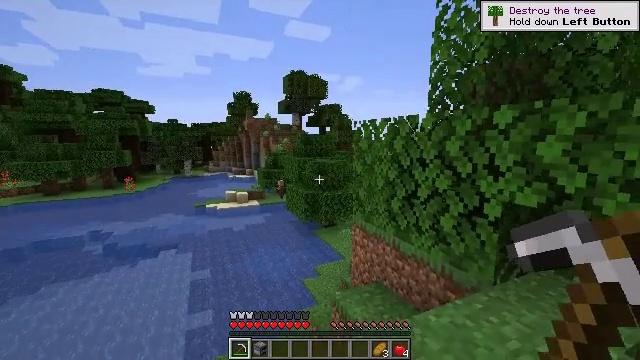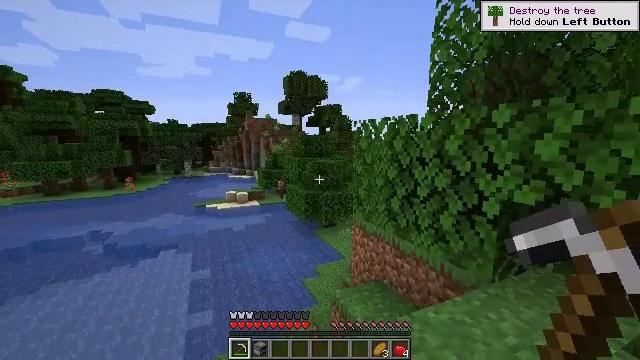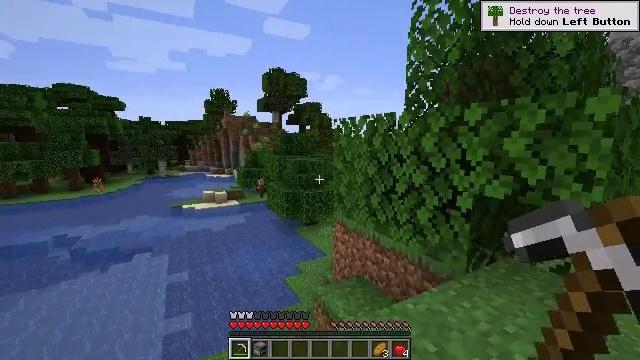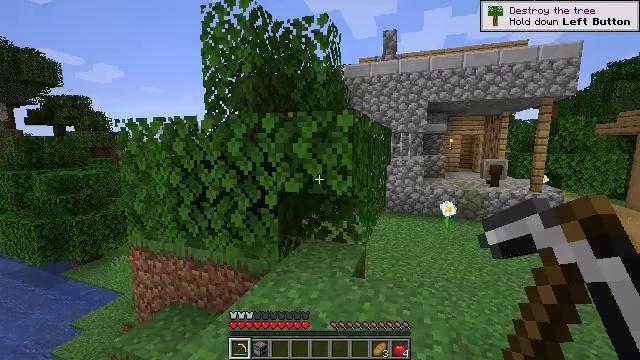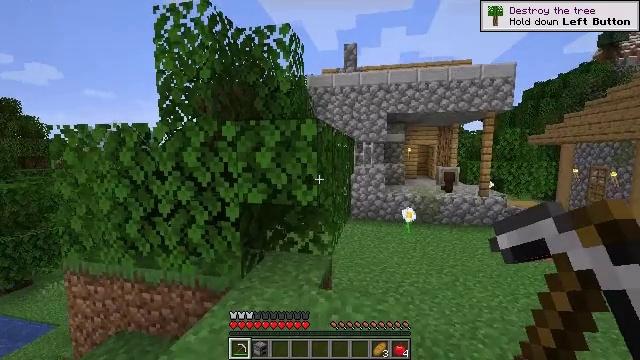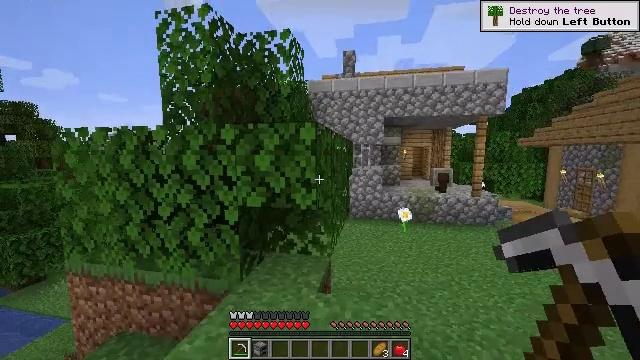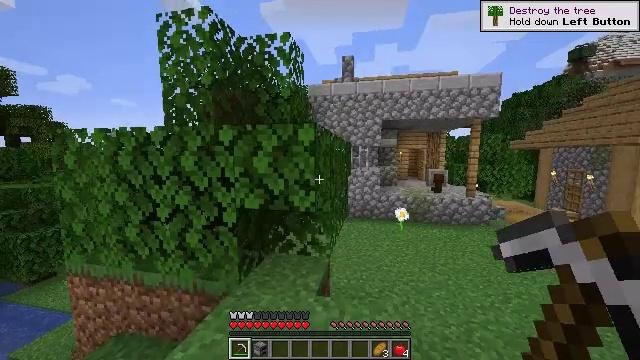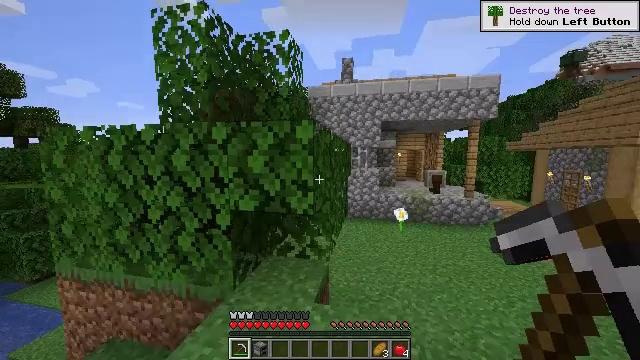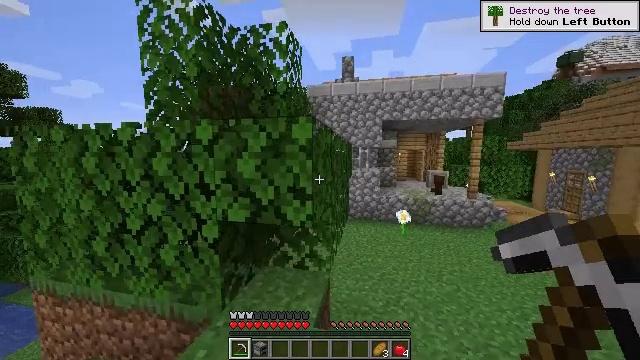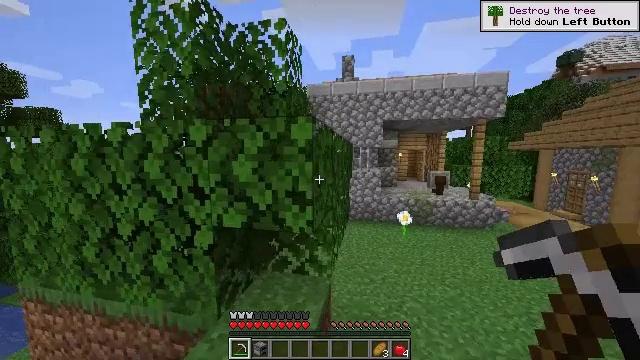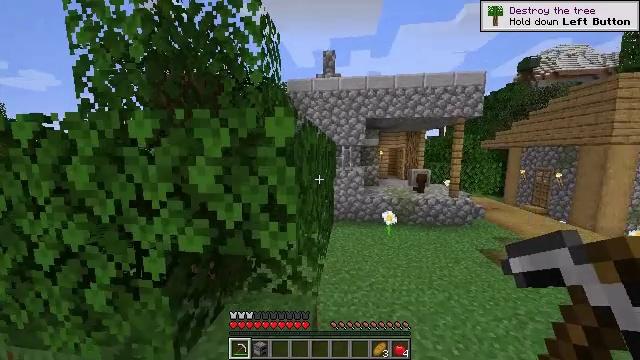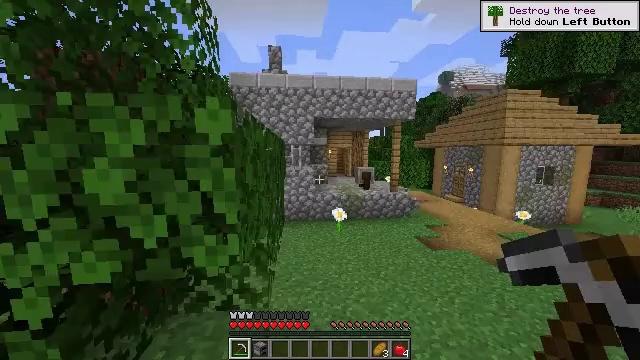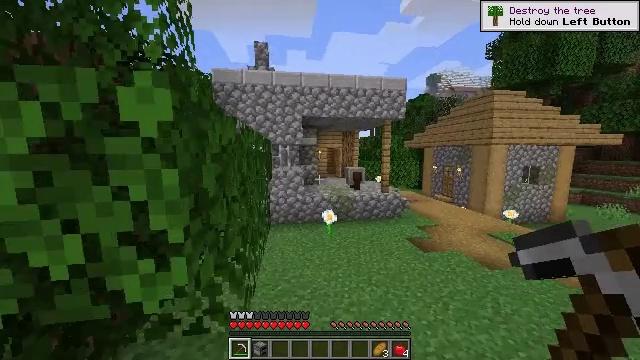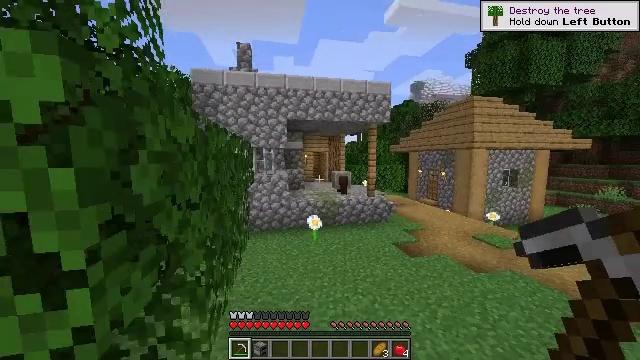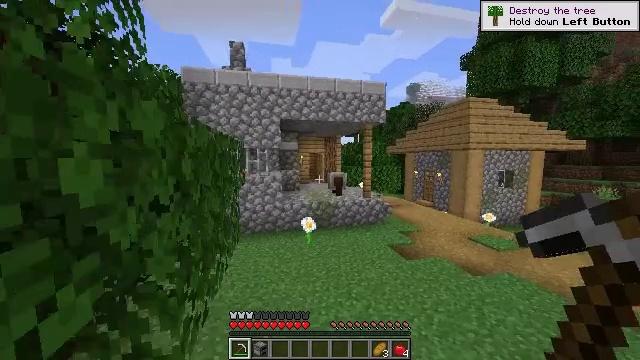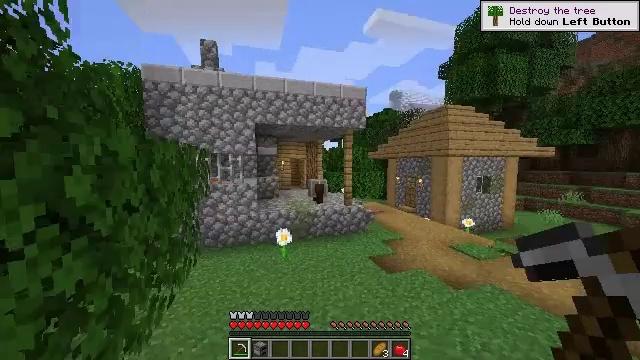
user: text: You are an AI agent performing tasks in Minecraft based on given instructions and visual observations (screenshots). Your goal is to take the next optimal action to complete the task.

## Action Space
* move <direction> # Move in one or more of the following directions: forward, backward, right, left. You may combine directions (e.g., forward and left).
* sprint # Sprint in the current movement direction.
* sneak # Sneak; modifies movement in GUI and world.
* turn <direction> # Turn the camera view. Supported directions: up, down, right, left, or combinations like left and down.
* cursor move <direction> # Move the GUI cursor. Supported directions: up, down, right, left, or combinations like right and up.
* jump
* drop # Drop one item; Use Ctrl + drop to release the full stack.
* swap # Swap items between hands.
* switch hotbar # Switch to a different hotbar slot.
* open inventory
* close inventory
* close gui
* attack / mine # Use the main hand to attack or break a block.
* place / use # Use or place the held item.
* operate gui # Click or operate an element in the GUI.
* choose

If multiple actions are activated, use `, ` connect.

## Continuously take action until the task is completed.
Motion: motion action
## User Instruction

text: Mine cobblestone to craft tools and furnaces.
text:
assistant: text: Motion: no_op
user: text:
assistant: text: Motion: turn right
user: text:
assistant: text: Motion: turn right and up
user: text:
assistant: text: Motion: move forward, sprint, turn right and up
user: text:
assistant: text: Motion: move forward, sprint
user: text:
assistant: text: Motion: move forward, sprint
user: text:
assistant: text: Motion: move forward, sprint
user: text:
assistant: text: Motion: move forward, sprint
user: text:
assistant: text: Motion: move forward, sprint
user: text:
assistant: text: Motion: move forward, sprint, turn right
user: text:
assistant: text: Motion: move forward and move right, sprint, turn right
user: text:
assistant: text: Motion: move forward and move right, sprint, turn right
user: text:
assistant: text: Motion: move forward and move right, sprint, turn right and up
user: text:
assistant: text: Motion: move forward and move right, sprint
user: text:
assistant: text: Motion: move forward, sprint, turn right and up
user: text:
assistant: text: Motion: move forward, sprint, turn right and up
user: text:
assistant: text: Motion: move forward, sprint, turn right
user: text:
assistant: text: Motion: move forward, sprint, turn right
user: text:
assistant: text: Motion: move forward, sprint
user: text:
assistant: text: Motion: move forward, sprint
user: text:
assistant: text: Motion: move forward, sprint
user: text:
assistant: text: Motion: move forward
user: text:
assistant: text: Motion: move forward
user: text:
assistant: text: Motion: move forward
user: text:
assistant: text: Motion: move forward
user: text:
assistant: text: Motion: move forward
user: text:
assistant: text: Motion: move forward, turn left
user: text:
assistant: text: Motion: move forward
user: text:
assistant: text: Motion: move forward, turn left
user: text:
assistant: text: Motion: move forward